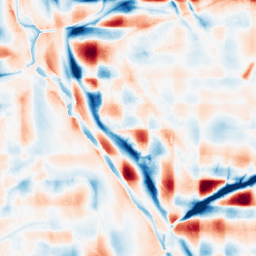
Category: wavelet
Decomposition family: wavelet_reverse_biorthogonal
Decomposition parameters: wavelet: rbio1.3
level: 5
Upsampling method: sinc_hamming
Upsampling parameters: scale: 4
kernel_size: 16
Upsampling scale: 4